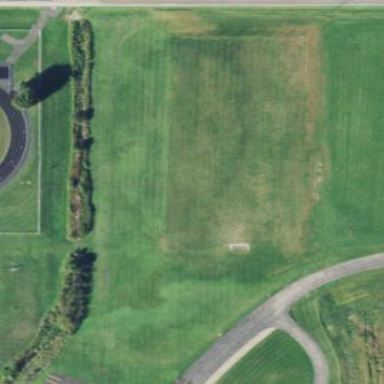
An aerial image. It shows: Soccer pitch for leisure land activities.